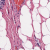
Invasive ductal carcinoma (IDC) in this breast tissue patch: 0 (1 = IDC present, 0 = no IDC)